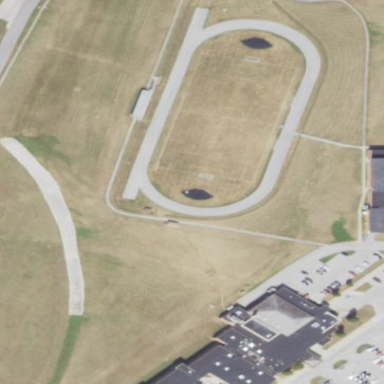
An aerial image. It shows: Track located within leisure land area.